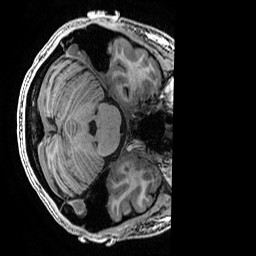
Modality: T1w
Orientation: axial
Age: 26
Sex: male
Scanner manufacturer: ge
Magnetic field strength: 3 T
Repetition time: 0.007 s
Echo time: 0.00342 s